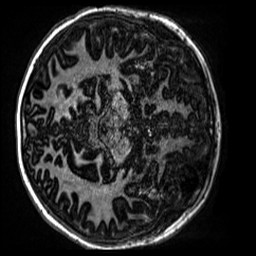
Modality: MP2RAGE
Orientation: axial
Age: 12
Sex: male
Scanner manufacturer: siemens
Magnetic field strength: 3 T
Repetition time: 4 s
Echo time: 0.00299 s